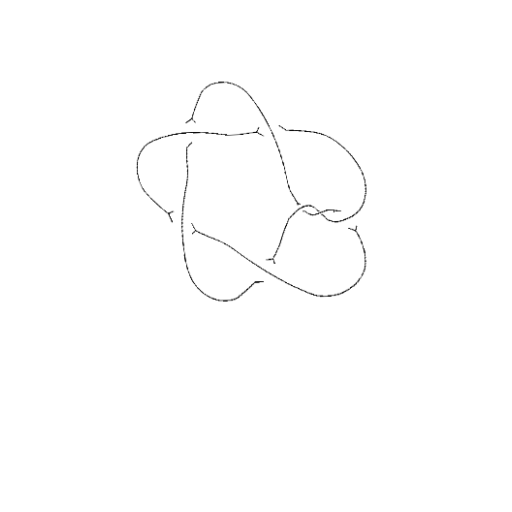
Crossing number: 7